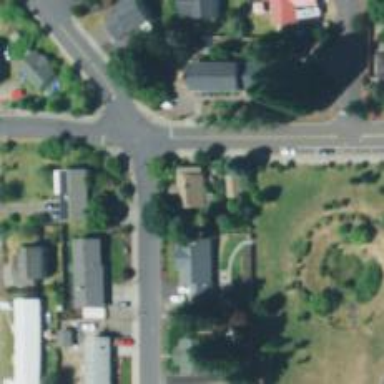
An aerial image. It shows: Residential road with sidewalk on the left.